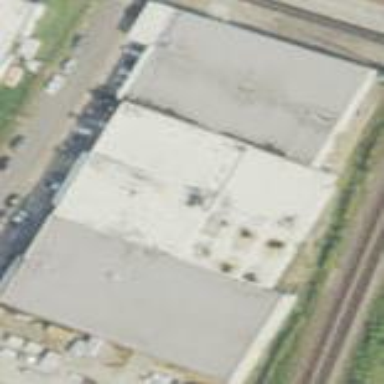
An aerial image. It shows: Commercial building.